Field crop: maize
Growth stage: 2
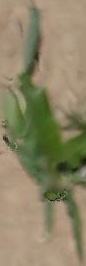
Species: maize